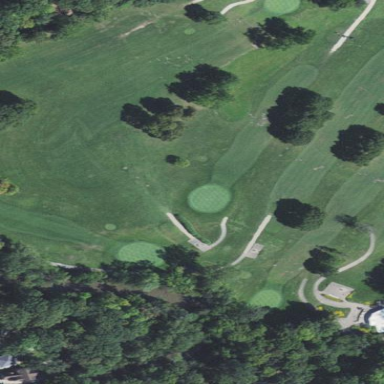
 part of golf course fairway. It is used for the sport of golf."